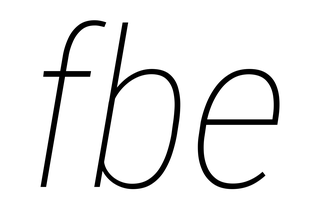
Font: Roboto-Italic_Condensed_Thin_Italic